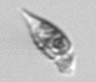
Label: Amphidinium